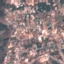
Label: Residential